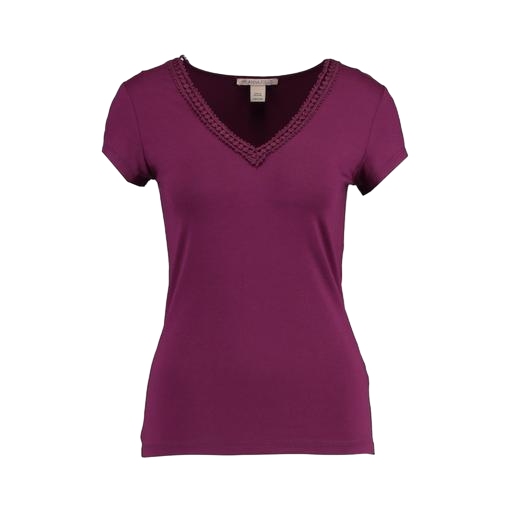
purple printed lace-yoke t-shirt only macy, purple swing t-shirt only macy, purple v-neck jersey top, white background